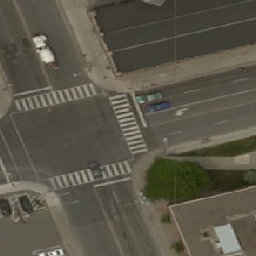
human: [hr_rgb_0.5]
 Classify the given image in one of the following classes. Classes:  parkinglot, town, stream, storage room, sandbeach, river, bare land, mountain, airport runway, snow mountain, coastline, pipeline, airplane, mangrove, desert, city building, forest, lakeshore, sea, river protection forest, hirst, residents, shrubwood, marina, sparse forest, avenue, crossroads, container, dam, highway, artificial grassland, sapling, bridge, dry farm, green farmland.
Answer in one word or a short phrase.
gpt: crossroads